Field crop: maize
Growth stage: 2
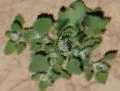
Species: chenopodium